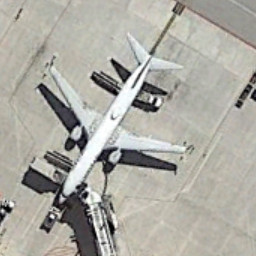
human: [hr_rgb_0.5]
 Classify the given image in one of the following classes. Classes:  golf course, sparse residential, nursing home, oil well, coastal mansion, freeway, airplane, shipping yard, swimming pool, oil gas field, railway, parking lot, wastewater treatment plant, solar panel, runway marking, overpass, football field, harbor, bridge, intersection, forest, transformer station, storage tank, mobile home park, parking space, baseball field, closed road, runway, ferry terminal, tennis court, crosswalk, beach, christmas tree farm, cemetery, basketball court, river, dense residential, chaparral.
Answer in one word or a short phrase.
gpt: airplane